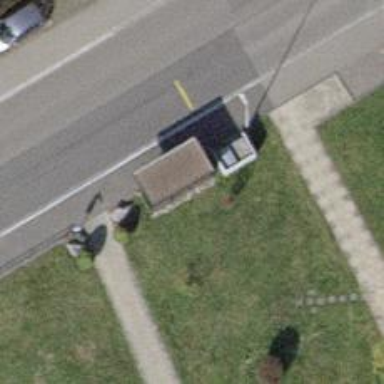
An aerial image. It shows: Brown bench in the vicinity.